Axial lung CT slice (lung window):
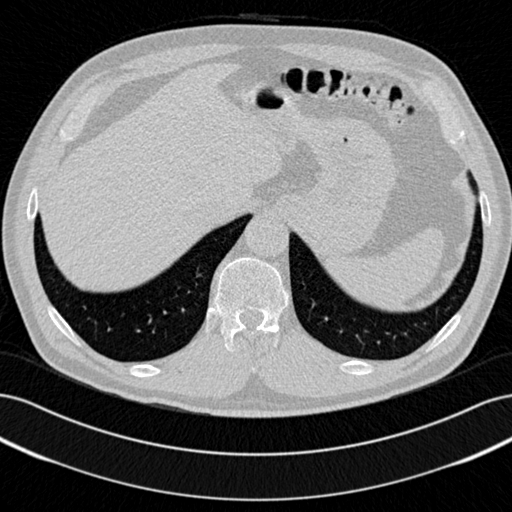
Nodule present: no